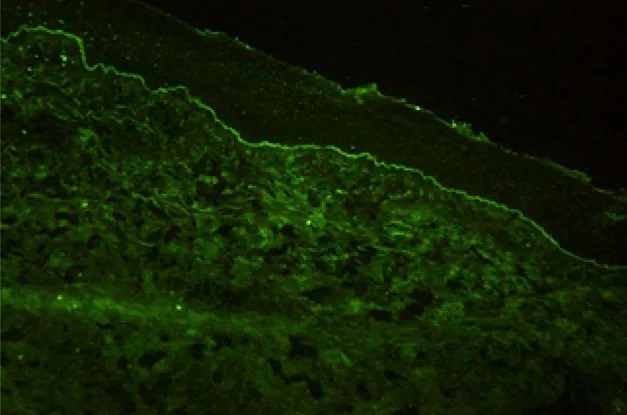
C3 deposits along the dermo-epidermal junction.
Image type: pathology (immunostaining)